Question: 2 days ago, I have a test.
This is the one of the problem.
The problem is :
Select the kind of the graph.

1. Undirected Graph
2. Directed Graph
3. Complete Graph
4. SubGraph
5. Weight Graph
The answer was 5.
But I think the answer is also 1.
What do you think of this problem?
1 is correct? or 5 is correct? or 1 and 5 are both correct?
Young min
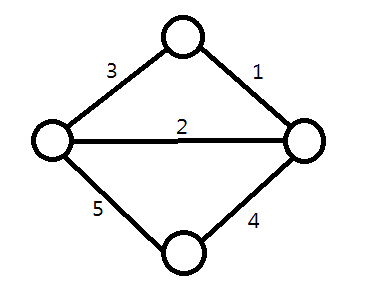
Answer:
maybe a venn graph could help you understand the relationship. 1 -> undirect 2 -> direct 5 -> weight
your answer lies in the shaded area.